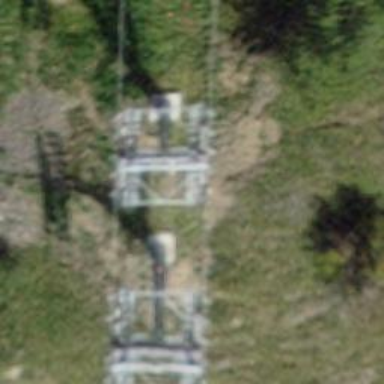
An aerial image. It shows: Pylon used for aerialway.